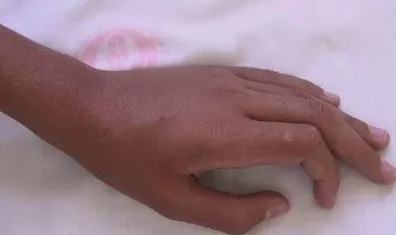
Solitary lesion over dorsum of left index finger.
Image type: medical_photograph (skin_photograph)